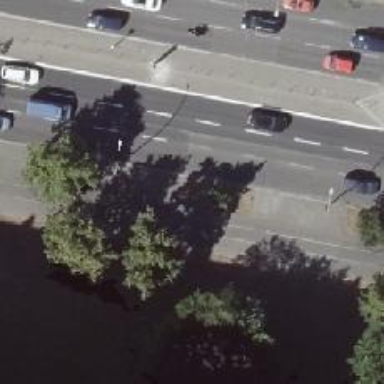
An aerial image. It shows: Collision protection barrier.